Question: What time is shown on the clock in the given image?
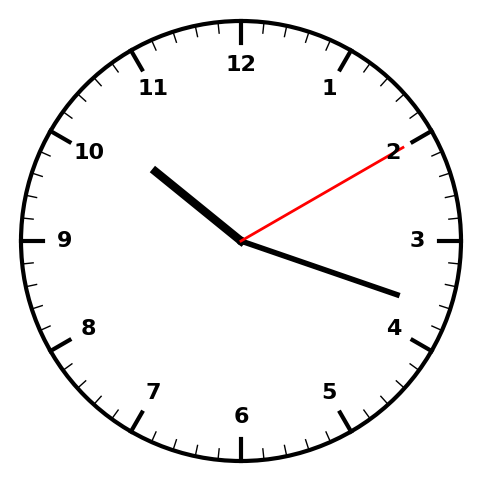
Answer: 10:18:10